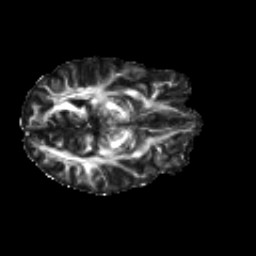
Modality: FA
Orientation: axial
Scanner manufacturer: siemens
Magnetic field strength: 3 T
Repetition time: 4.16 s
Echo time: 0.0806 s